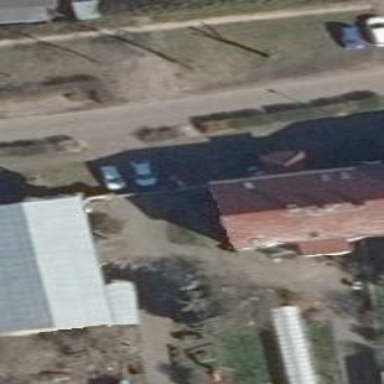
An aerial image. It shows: Detached building with gabled roof.